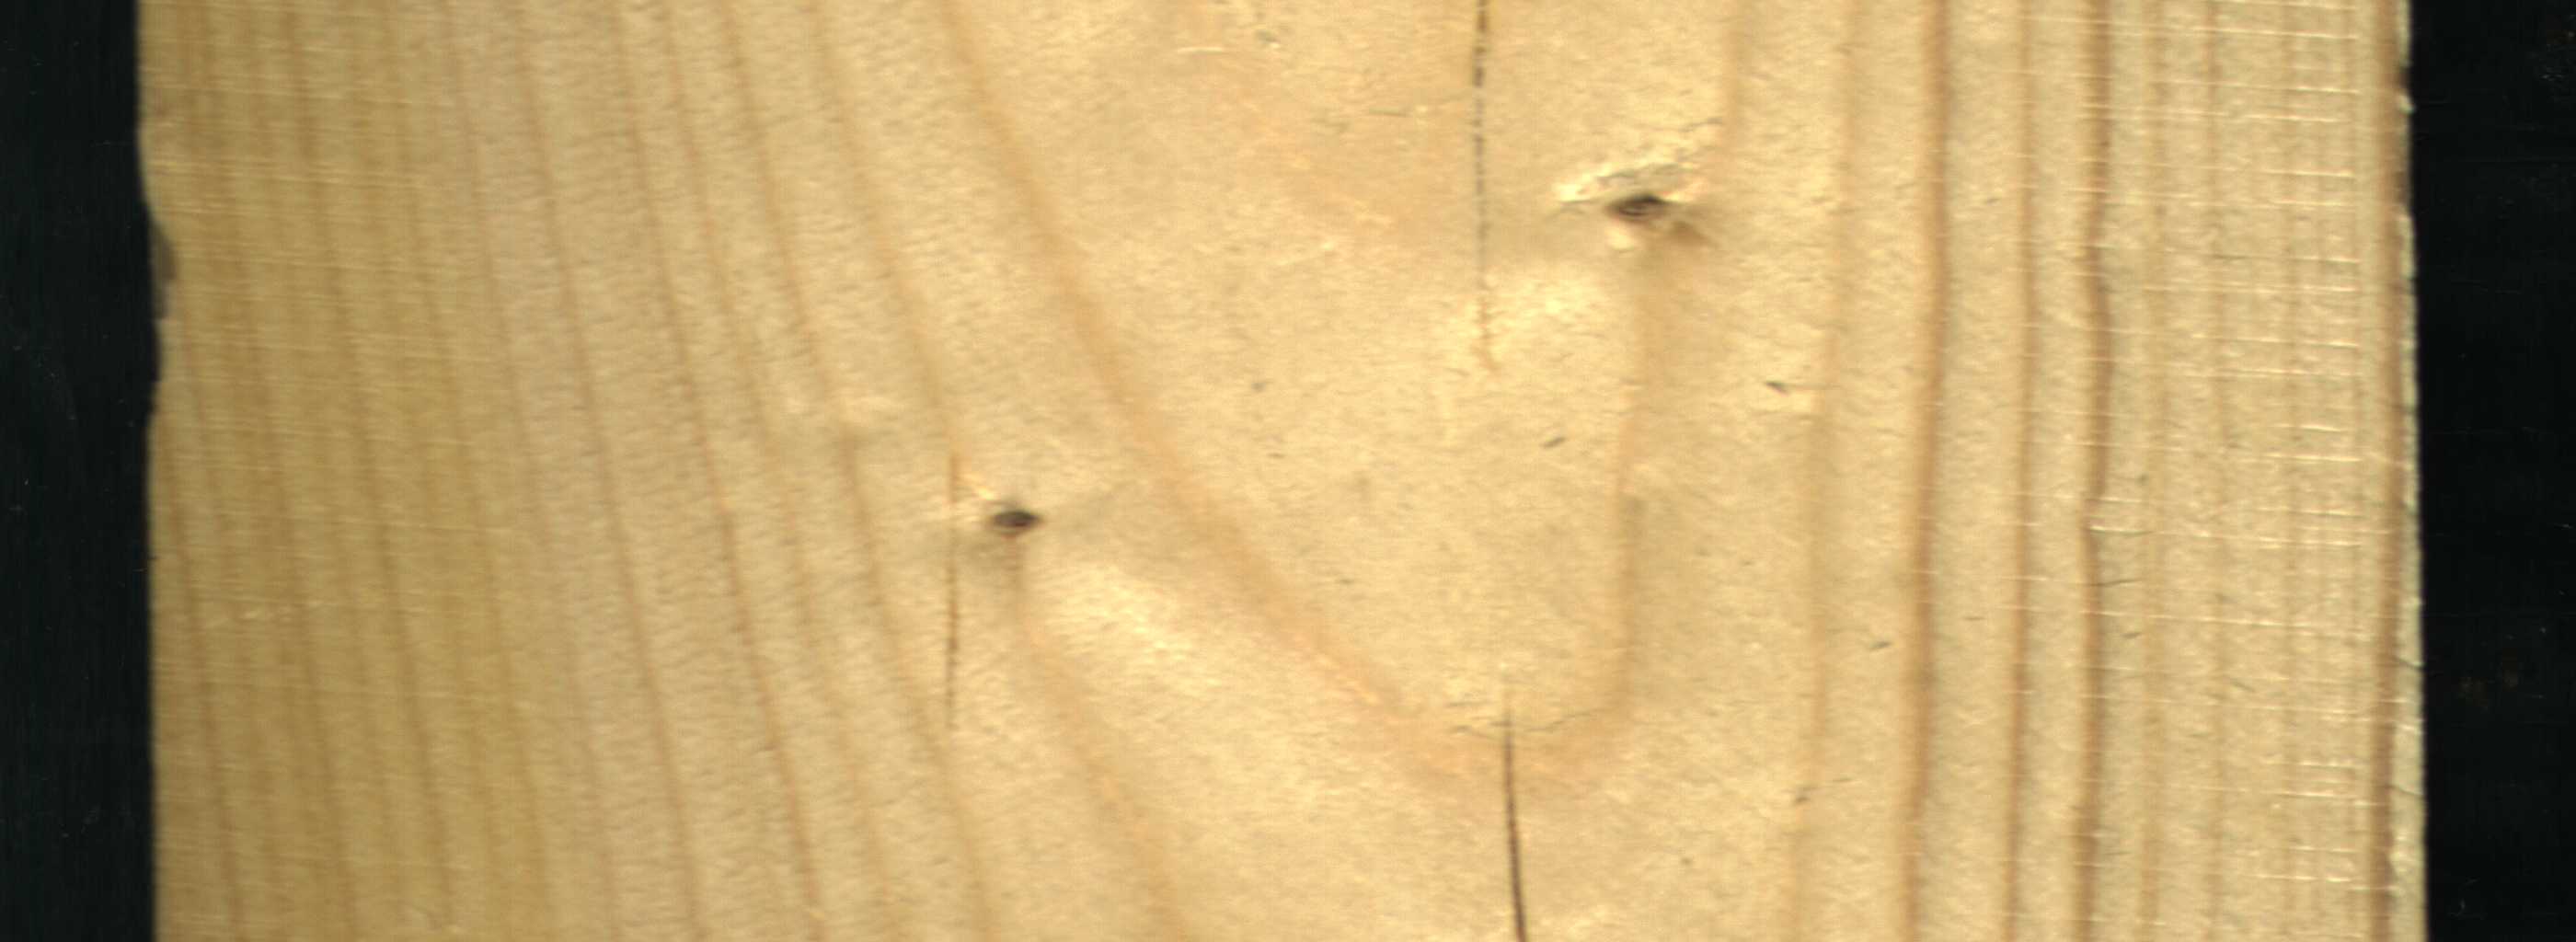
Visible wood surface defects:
Crack
Live_Knot
Live_Knot